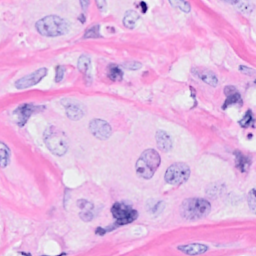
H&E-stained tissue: Breast